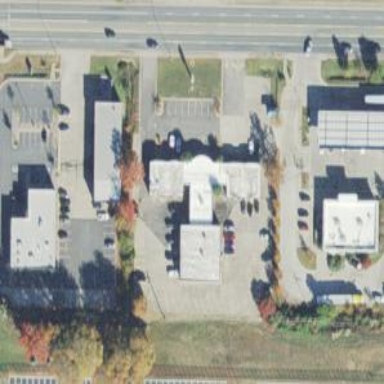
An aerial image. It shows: Clinic building providing healthcare services.